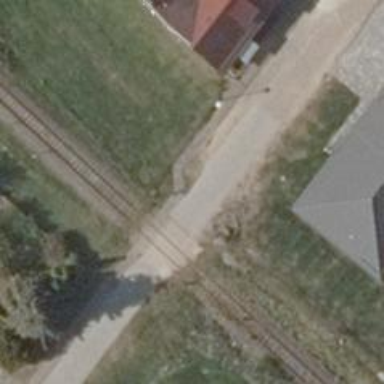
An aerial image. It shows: Railway level crossing.